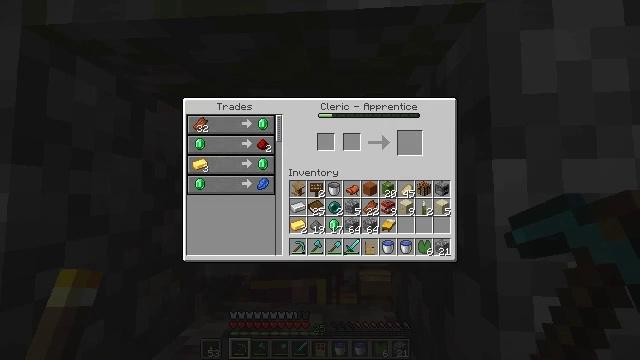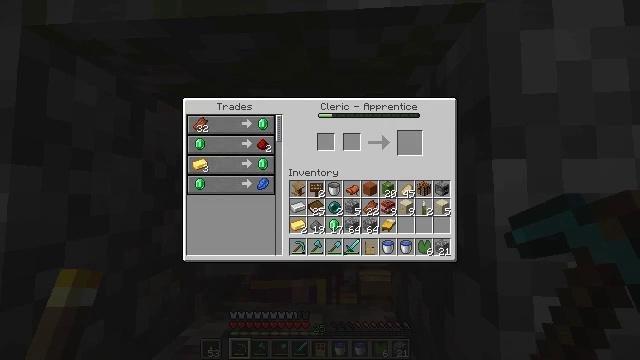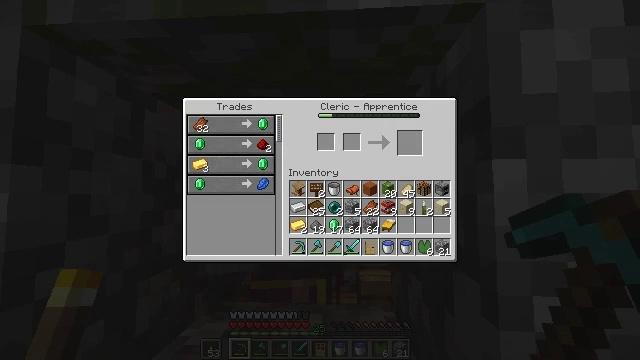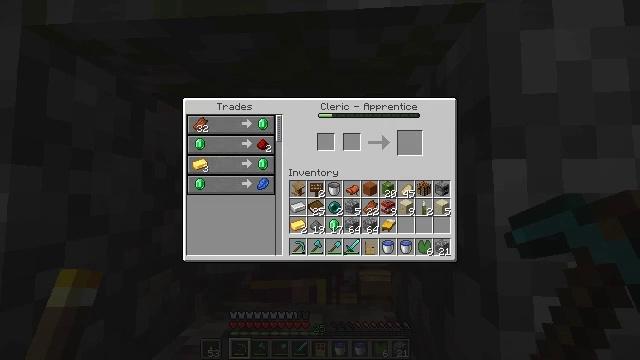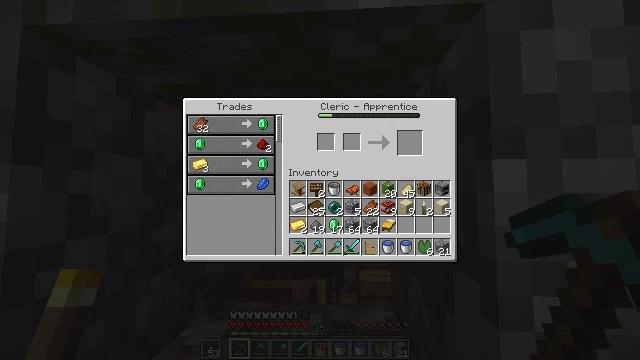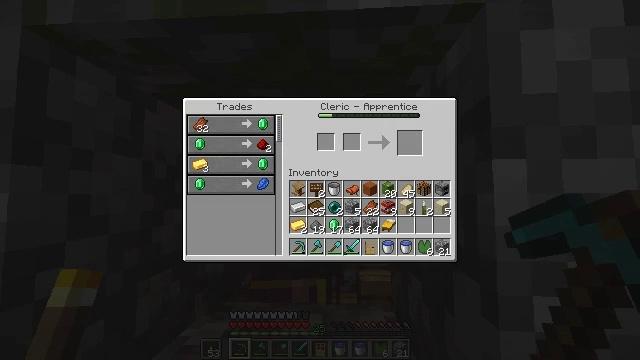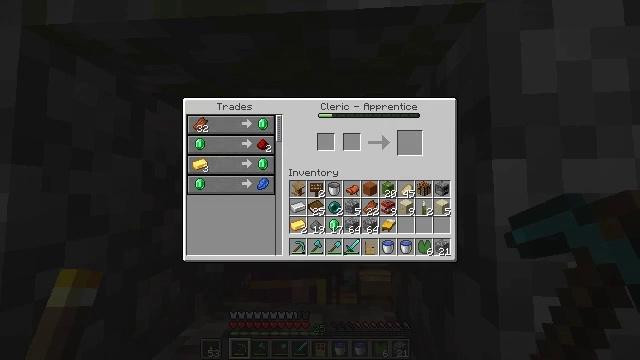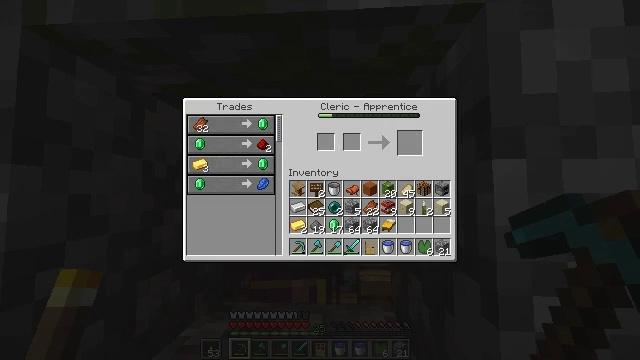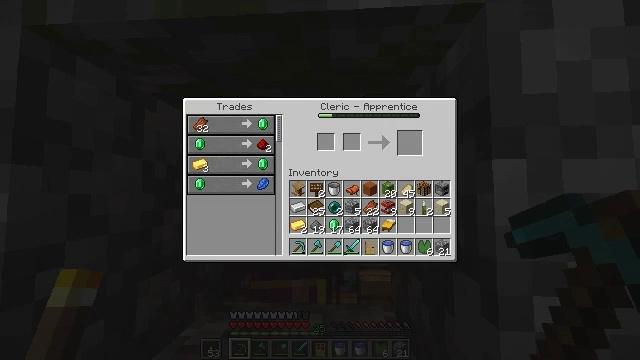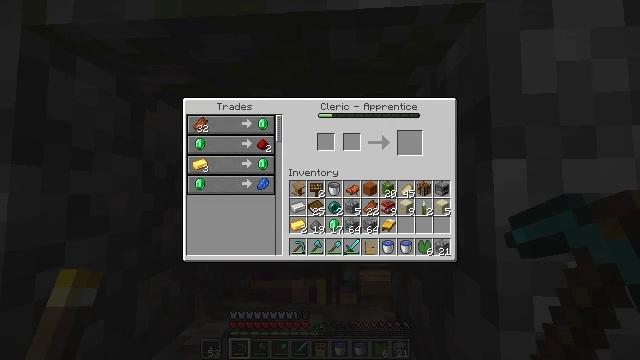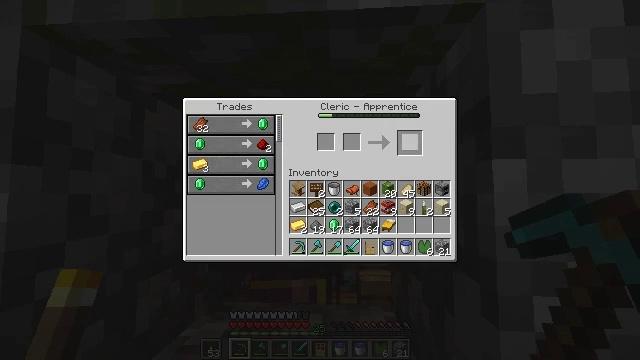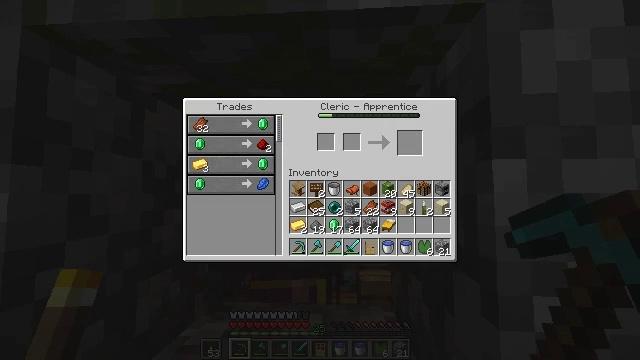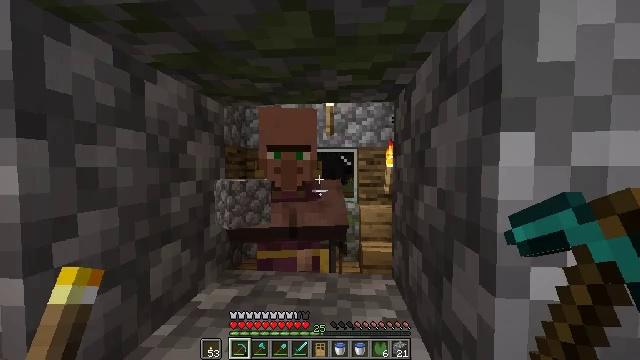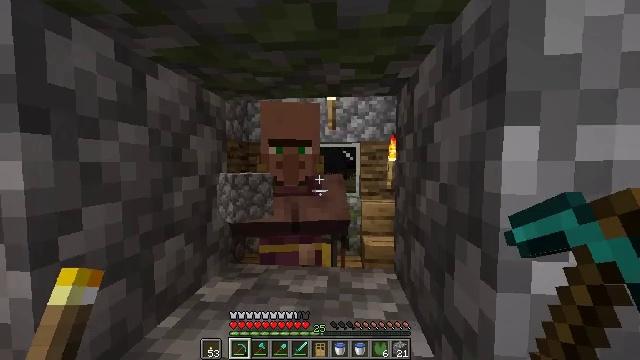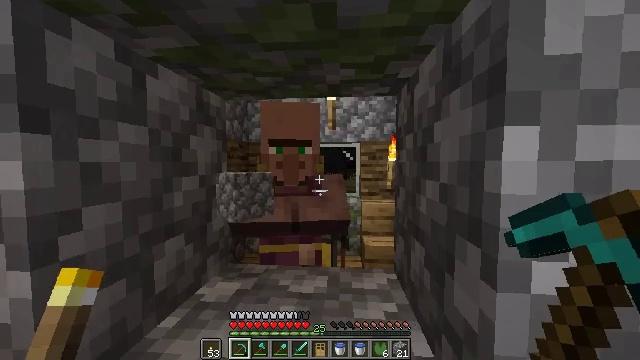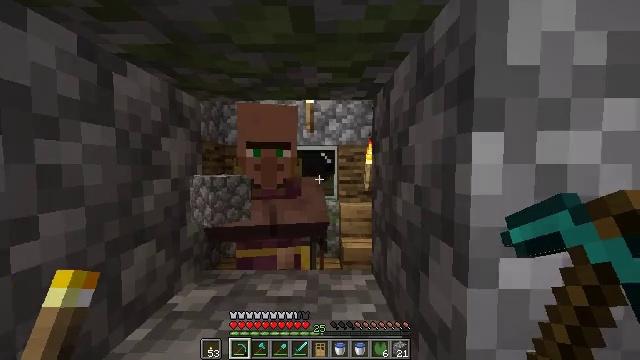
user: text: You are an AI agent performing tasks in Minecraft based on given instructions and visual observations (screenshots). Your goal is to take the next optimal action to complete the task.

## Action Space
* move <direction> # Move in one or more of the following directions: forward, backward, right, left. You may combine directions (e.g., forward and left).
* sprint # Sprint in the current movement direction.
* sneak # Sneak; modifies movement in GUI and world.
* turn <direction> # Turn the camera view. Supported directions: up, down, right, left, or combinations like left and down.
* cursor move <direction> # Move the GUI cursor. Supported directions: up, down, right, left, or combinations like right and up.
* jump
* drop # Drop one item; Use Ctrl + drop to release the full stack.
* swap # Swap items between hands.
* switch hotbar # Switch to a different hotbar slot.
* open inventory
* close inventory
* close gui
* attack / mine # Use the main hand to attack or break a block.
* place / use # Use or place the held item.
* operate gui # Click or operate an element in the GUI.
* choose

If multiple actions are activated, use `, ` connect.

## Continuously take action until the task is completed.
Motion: motion action
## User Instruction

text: Drop an oak door.
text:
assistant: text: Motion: no_op
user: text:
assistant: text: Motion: cursor move right
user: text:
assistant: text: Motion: cursor move right and up
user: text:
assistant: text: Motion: cursor move left and up
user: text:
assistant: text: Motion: cursor move left and down
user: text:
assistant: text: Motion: no_op
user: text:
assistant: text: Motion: no_op
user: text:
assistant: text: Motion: no_op
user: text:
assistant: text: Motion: no_op
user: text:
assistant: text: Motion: cursor move right
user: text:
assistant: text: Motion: cursor move left and down
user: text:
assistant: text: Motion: cursor move down
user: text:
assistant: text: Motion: turn down, close gui
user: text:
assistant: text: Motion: no_op
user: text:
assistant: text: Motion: turn right
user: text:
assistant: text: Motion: turn right and down
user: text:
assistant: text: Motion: turn right and down
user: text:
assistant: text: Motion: turn right
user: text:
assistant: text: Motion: move right
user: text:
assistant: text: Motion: move forward and move right
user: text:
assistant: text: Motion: move forward and move right
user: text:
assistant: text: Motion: move forward and move right
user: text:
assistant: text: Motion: move forward and move right, sprint
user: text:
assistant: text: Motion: move forward, sprint, turn right
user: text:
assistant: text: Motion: move forward, sprint
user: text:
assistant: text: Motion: move forward, sprint, turn right and down
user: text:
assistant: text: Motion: move forward, sprint, turn right
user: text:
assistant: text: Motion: move forward, sprint, turn right and up
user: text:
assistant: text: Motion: move forward, sprint, turn right and up
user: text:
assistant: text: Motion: move forward, sprint, turn right